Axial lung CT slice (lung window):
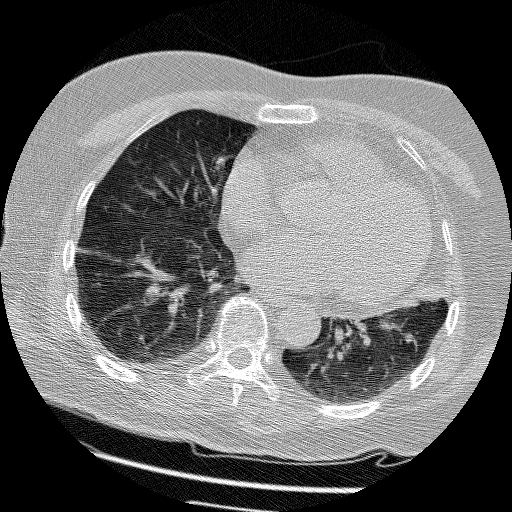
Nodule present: yes
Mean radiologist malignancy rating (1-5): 3